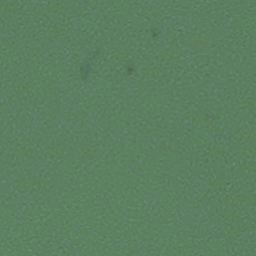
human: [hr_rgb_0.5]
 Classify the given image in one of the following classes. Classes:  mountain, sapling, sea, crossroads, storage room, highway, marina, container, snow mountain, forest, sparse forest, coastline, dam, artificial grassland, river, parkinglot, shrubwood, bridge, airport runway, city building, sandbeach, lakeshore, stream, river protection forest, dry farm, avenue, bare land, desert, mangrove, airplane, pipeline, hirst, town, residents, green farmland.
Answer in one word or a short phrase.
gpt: sea